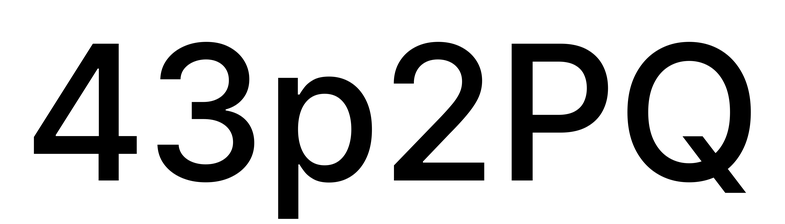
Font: Inter_Medium